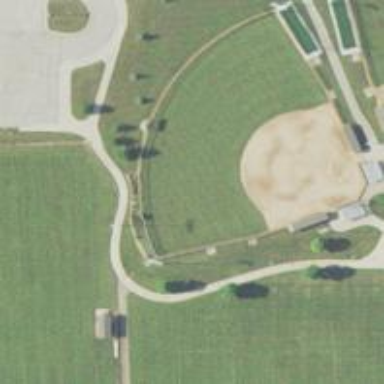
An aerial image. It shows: Softball pitch for leisure land activities.